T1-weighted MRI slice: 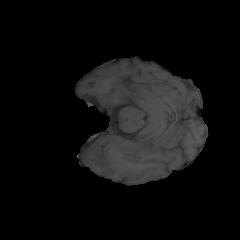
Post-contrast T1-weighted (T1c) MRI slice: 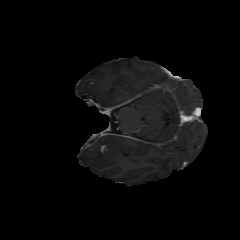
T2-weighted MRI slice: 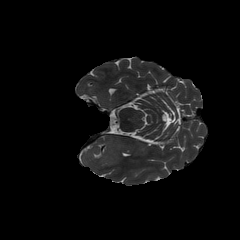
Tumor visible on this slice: yes